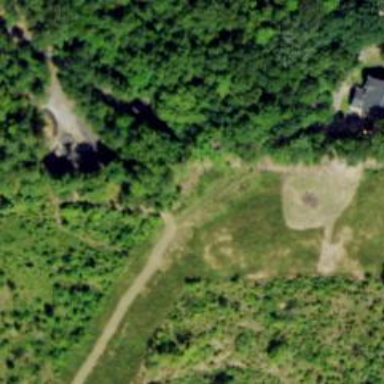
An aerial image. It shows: Driveway leading to service road.